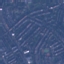
Land use / land cover: Residential